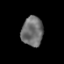
Tissue: prostate
Cell type: T cells
Senescence score: 0.2744
Nuclear area (px): 621
Mean DAPI intensity: 111.538